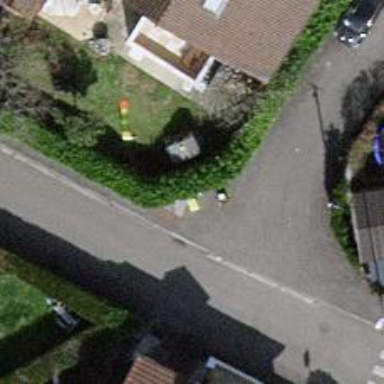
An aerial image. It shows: White telecom street cabinet.